Field crop: maize
Growth stage: 2
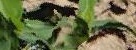
Species: maize